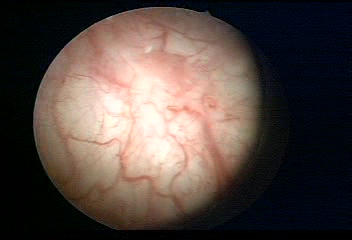
Modality: WLC
Class: Normal mucosa
Bladder cancer association: No